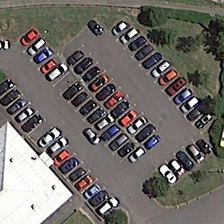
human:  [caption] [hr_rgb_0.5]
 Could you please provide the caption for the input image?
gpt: many cars are parked in a parking lot near a white building and several green trees .

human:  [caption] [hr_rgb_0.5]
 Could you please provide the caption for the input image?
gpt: many cars are parked in a parking lot near a white building and several green trees .

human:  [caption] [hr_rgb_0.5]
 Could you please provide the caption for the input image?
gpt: many cars are parked in a parking lot near a white building and several green trees .

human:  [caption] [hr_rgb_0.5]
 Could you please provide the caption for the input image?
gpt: many cars are parked in a parking lot near a white building and several green trees .

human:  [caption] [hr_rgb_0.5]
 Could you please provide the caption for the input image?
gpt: many cars are parked in a parking lot near a white building and several green trees .